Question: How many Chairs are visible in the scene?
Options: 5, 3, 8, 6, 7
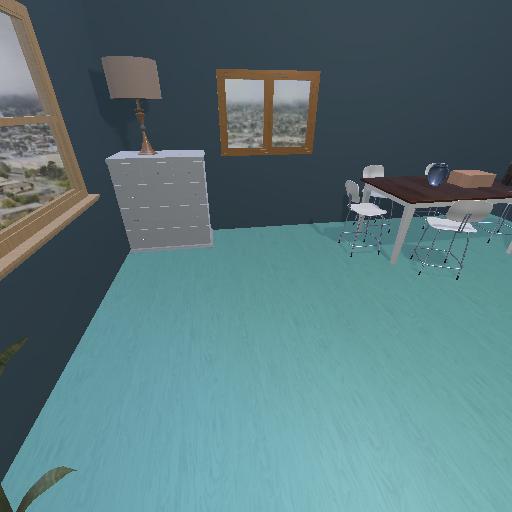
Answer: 5